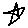
Label: star